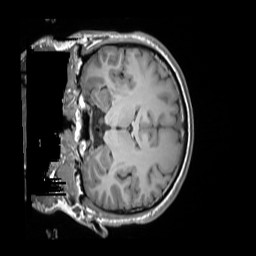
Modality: T1w
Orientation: coronal
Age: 26
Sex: male
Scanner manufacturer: siemens
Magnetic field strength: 3 T
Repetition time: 1.55 s
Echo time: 0.00234 s